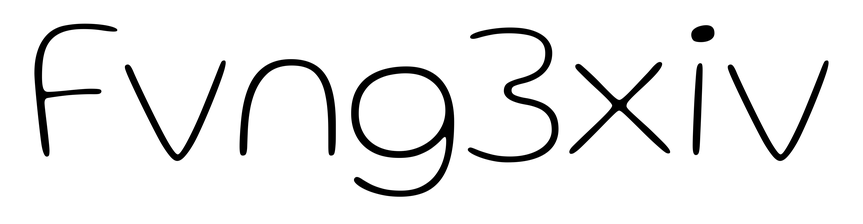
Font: Gluten_Thin